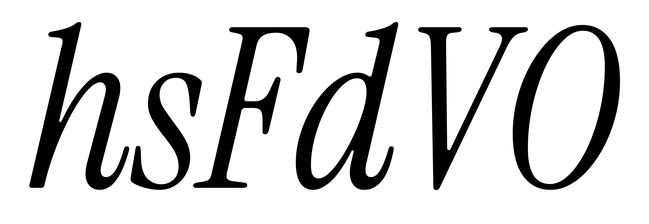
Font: InstrumentSerif-Italic